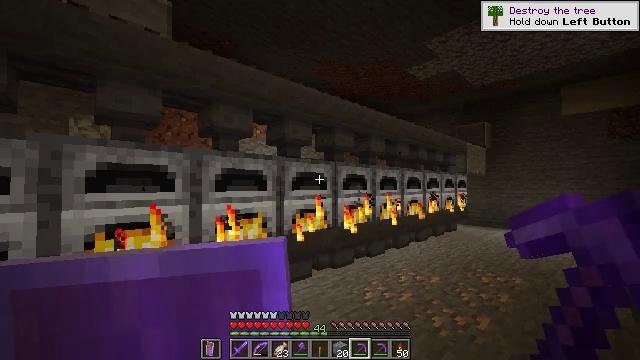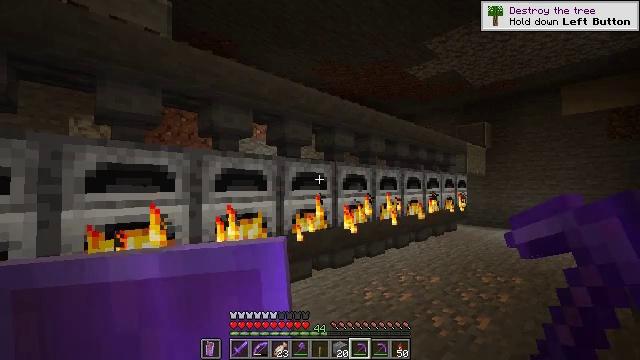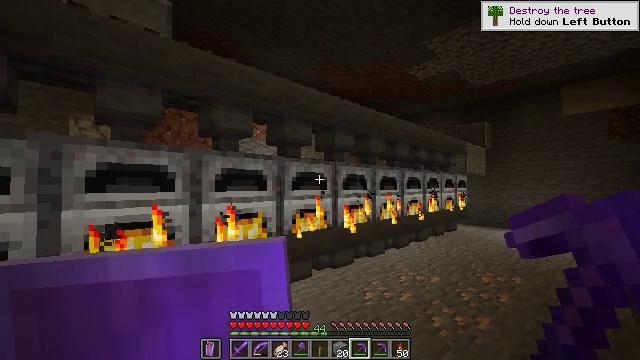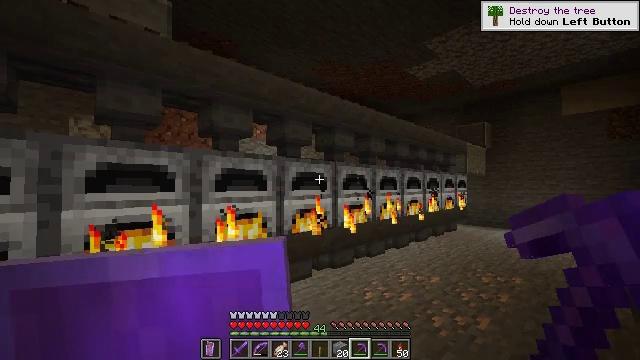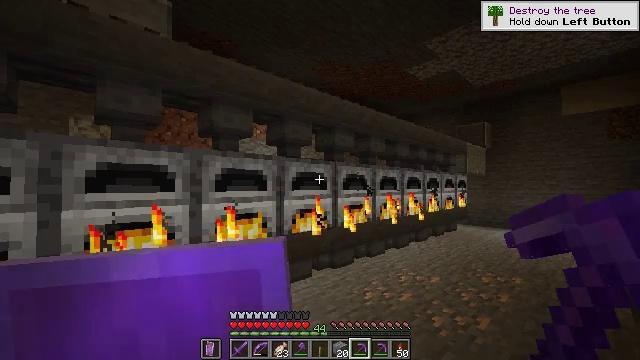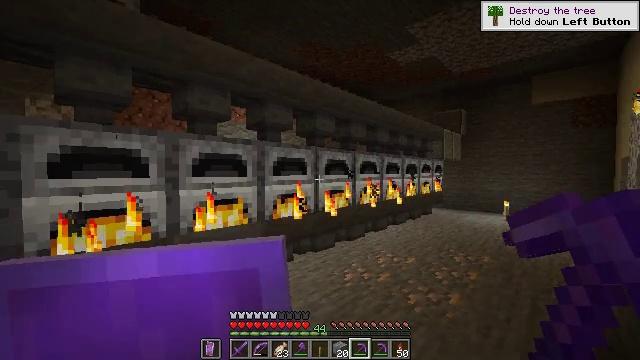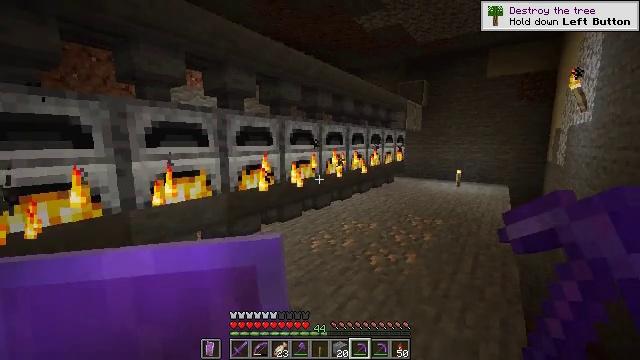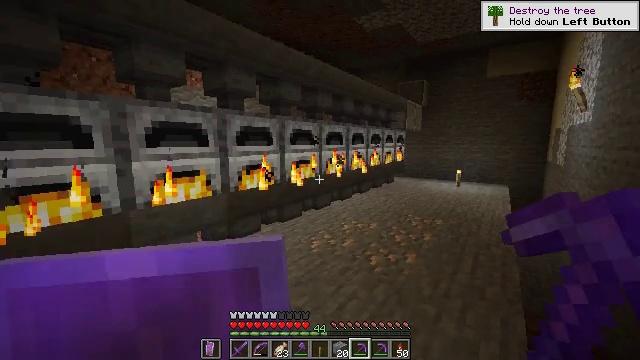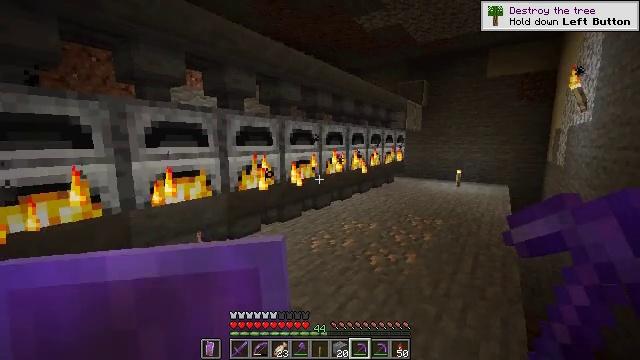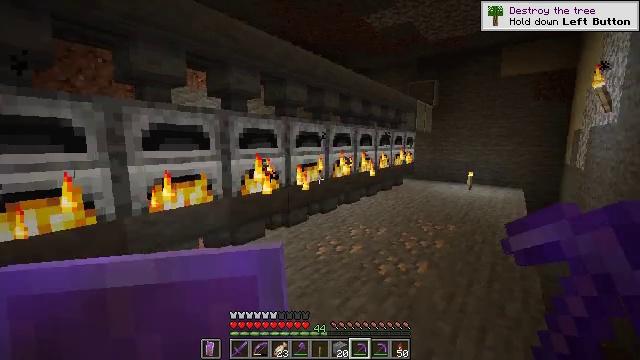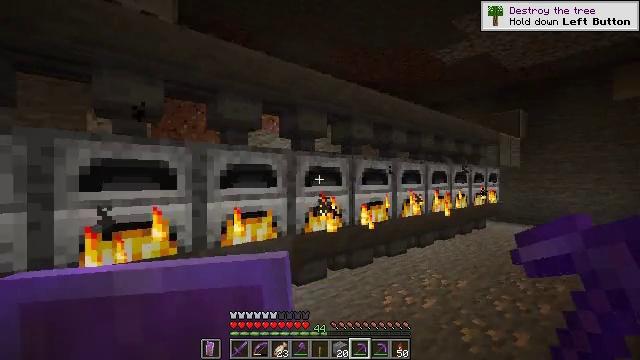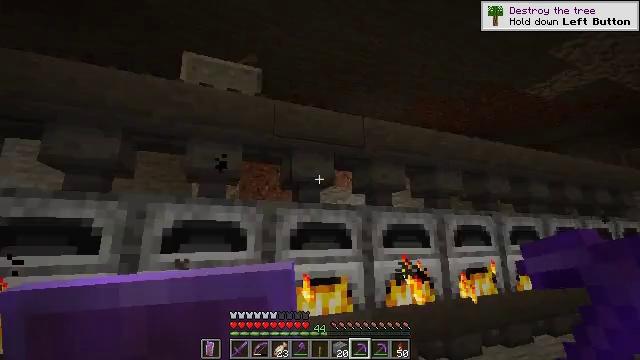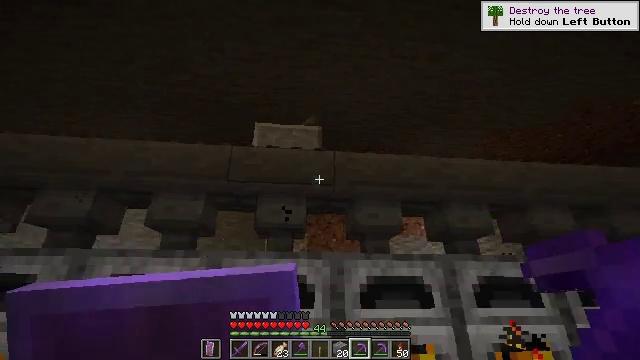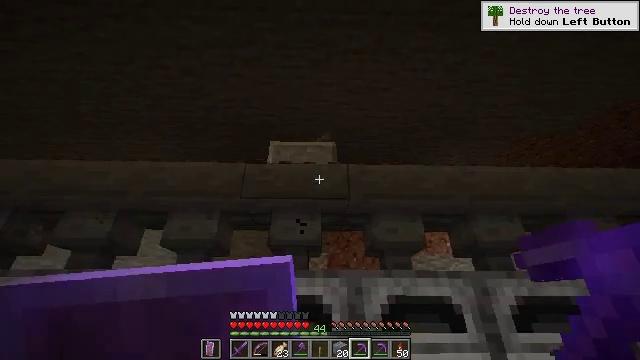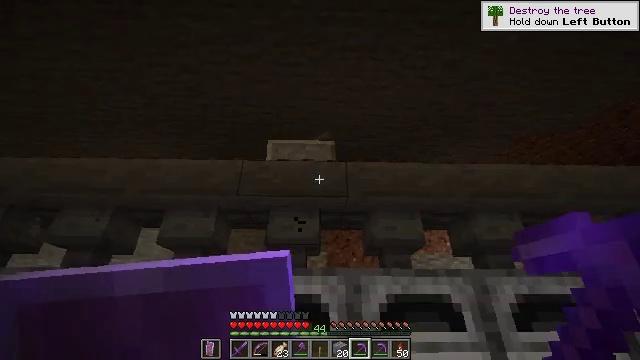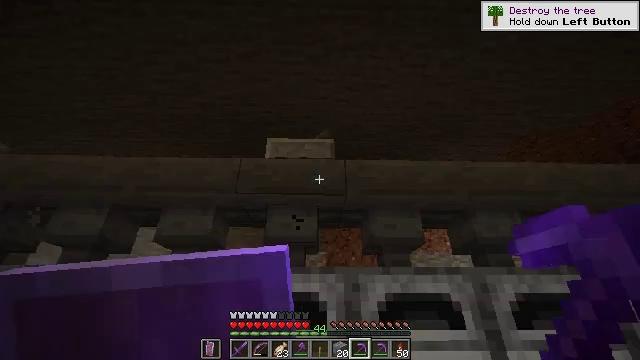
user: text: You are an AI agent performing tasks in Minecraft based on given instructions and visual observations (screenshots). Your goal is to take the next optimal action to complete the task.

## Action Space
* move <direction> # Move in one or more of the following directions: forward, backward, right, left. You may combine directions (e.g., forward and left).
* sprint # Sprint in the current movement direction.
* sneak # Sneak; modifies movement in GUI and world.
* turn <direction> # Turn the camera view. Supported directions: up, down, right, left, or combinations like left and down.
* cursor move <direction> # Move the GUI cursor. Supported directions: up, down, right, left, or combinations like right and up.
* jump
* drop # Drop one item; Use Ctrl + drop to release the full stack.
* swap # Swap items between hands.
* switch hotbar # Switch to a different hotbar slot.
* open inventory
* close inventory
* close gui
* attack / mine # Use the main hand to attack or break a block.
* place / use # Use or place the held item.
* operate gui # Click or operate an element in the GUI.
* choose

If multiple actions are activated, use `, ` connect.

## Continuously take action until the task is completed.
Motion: motion action
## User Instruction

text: craft item air
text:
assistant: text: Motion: no_op
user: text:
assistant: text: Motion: no_op
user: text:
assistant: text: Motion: no_op
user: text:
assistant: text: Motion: no_op
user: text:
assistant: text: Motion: turn right and down
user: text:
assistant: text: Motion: turn right and down
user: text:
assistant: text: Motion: no_op
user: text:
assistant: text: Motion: move forward
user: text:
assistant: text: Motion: move forward, turn left
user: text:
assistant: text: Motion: move forward, turn left and up
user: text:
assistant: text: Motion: move forward, turn left and up
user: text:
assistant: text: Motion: turn left and up
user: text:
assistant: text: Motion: turn left and up
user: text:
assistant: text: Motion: no_op
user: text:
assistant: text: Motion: no_op
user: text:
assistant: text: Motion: no_op
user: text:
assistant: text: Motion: no_op
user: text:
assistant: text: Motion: turn right and down
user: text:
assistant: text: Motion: turn right and down
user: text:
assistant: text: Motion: turn right and down
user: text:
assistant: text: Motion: turn right and down
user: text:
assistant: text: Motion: turn right and down
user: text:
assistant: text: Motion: turn right and down
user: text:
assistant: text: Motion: no_op
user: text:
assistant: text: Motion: no_op
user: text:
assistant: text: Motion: no_op
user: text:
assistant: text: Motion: no_op
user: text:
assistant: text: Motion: no_op
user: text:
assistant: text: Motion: no_op
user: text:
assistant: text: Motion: no_op